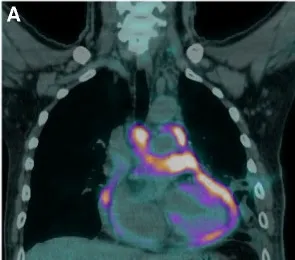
Findings of positron emission tomography-computed tomography. Sagittal.
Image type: radiology (pet)